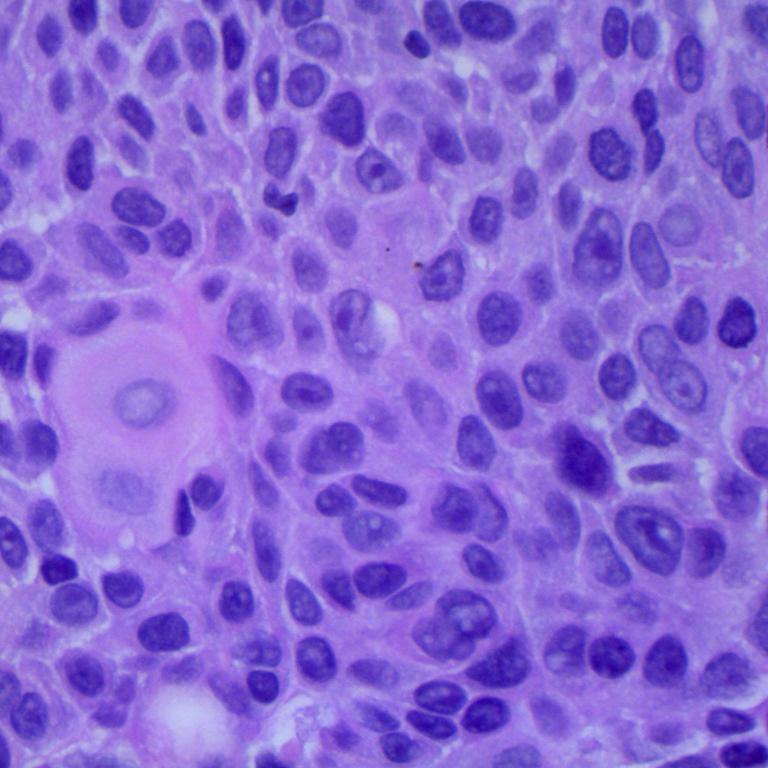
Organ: lung
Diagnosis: squamous carcinomas